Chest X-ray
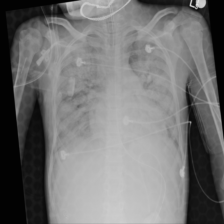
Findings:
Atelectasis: negative
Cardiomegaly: positive
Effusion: negative
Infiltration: positive
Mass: negative
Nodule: negative
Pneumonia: negative
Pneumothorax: negative
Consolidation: negative
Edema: negative
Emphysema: negative
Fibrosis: negative
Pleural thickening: negative
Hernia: negative